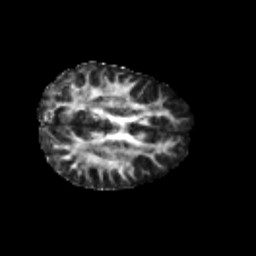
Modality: FA
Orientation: axial
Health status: healthy
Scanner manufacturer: philips
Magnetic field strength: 3 T
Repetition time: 6.964 s
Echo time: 0.092 s